Field crop: maize
Growth stage: 2
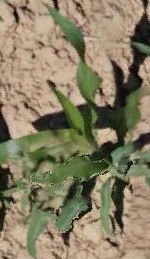
Species: maize